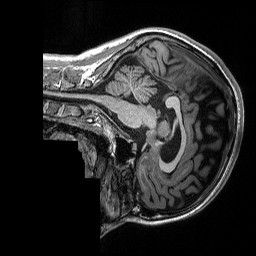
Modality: T1w
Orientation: sagittal
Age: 22
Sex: female
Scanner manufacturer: siemens
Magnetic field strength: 3 T
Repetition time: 2.3 s
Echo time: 0.00298 s